Field crop: maize
Growth stage: 2
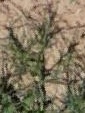
Species: salsola